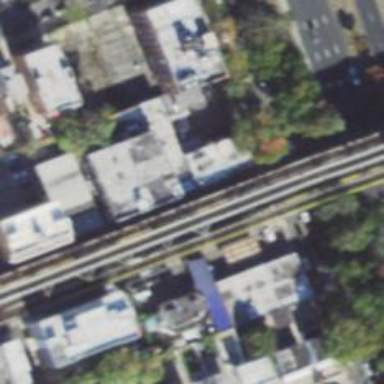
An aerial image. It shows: Bridge over electrified rail tracks leading to yard.